Aerial crown-view tile of a tropical tree (Barro Colorado Island, Panama), acquired 20250317:
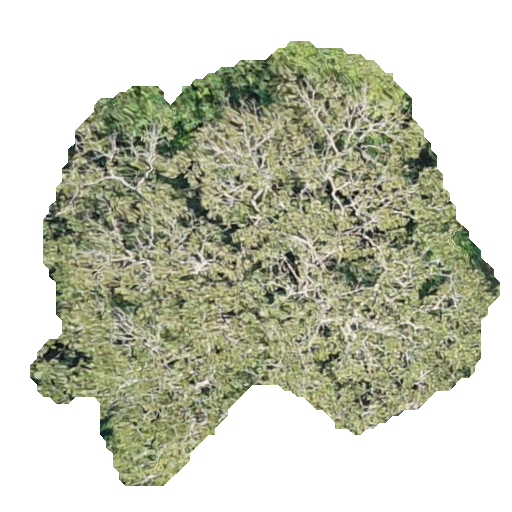
Species: Dipteryx oleifera
GBIF accepted scientific name: Dipteryx oleifera
Crown area: 205.818 m²